Question: i wanna to make a bar/line graph showing progress of the body weight wrto day,week,month and year,all in a segmentd control.
the body weight are shown as increment of 20 in X axis(20,40,60 etc.) and the y value should be 1,2,3 etc irrespective of the segmented control values. If the segmened control value is chosen as day, the y value will read as 1 day, 2 day etc. and if it is week,the y value would be 1 week, 2 week and so on.
for eg: if the weight for the 1 day is 20, 2nd day is 30 and for 3rd day is 25, then the graph sould be as follows..(line graph also accepted)

Any help will be highly appreciated.
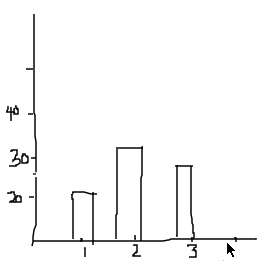
Answer: The best way to generate a bar graph i think is..
<URL>
or for all types of graph see..
<URL>